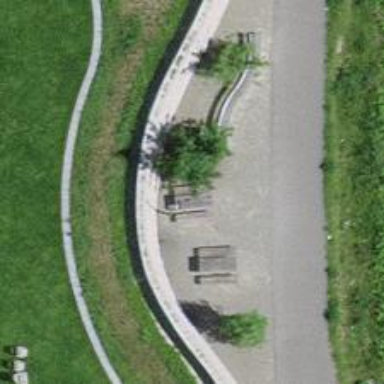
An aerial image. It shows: Picnic table located in leisure land area.